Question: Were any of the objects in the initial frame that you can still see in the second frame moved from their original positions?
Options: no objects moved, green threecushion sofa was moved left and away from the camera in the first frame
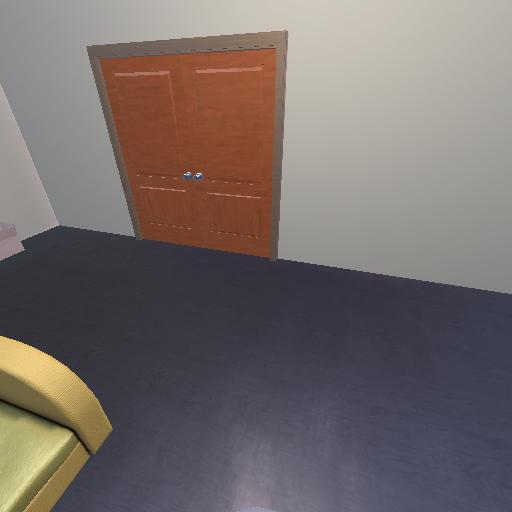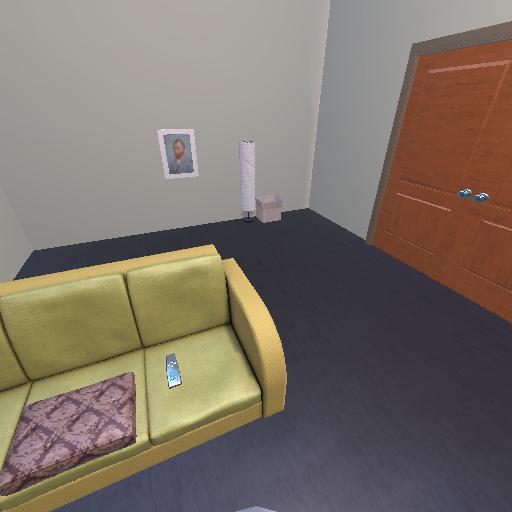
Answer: no objects moved